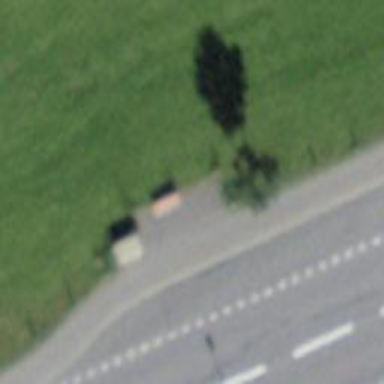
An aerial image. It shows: Bus stop with platform for public transport.